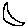
Label: moon